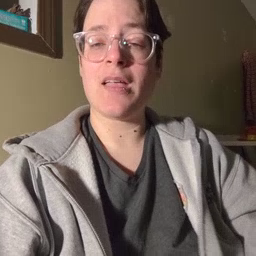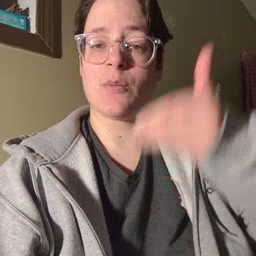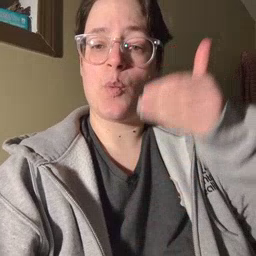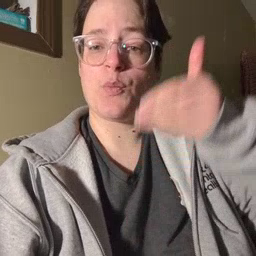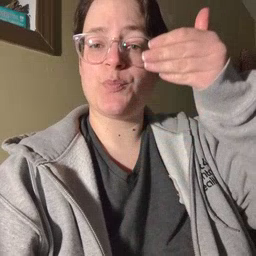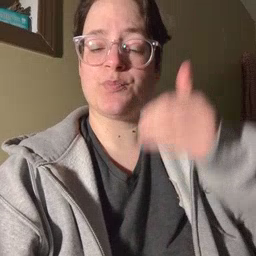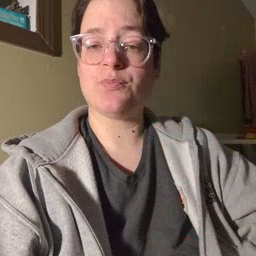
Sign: glasswindow